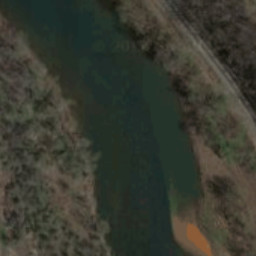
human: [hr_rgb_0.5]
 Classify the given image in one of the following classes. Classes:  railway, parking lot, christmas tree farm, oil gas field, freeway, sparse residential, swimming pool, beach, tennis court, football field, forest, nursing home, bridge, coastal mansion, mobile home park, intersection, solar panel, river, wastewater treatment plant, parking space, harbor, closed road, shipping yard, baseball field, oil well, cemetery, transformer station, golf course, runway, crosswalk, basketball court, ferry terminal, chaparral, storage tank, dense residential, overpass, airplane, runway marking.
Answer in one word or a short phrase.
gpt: river